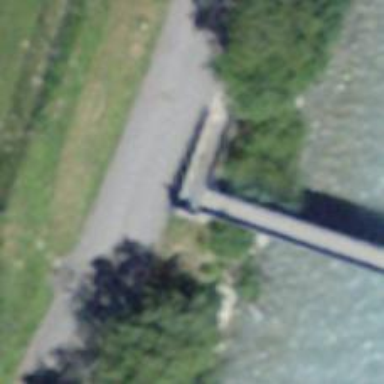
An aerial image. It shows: Path on bridge.